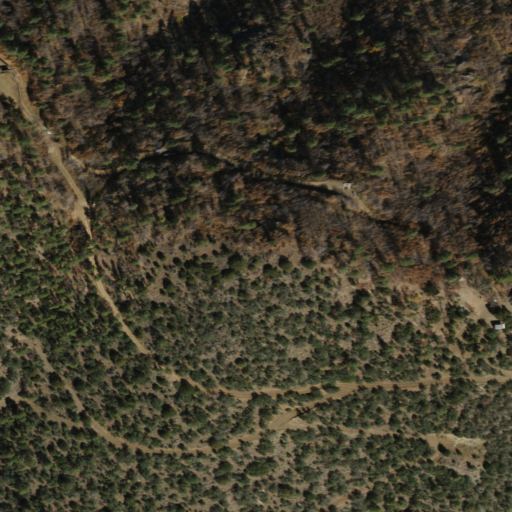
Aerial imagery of mountain in Arizona named Bald Mountain containing evergreen forest, shrub, and open development